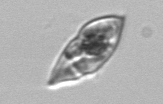
Label: Gyrodinium